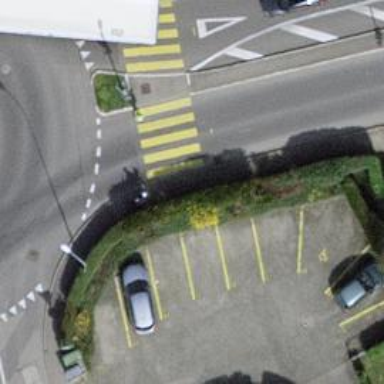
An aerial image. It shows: Marked crossing with zebra stripes on the road.